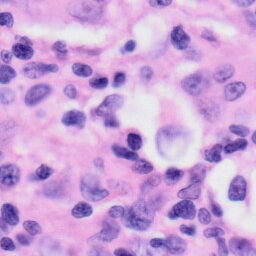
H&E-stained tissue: Skin